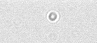
Label: camera_spot